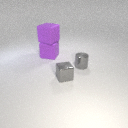
large purple rubber cube to the left of small gray metal cube